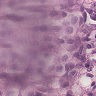
Metastatic tissue present: yes